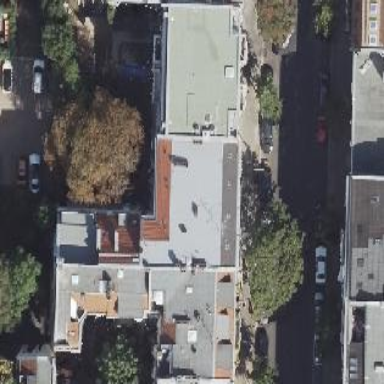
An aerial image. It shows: Part of building.